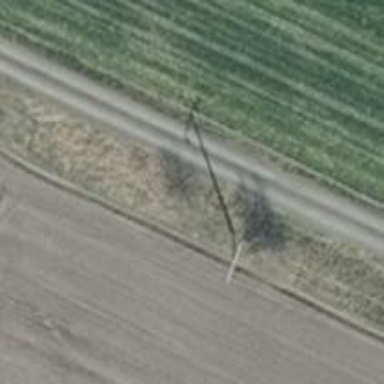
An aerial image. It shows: Power pole.